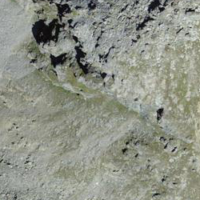
EUNIS habitat code: 48
Species observed at this site:
Leontopodium nivale